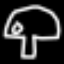
Label: mushroom